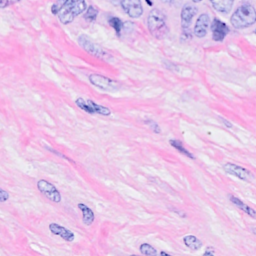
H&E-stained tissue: Breast